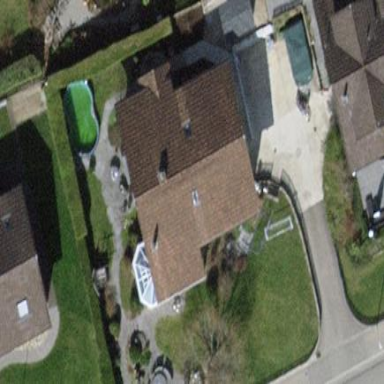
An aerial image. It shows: Simple house.